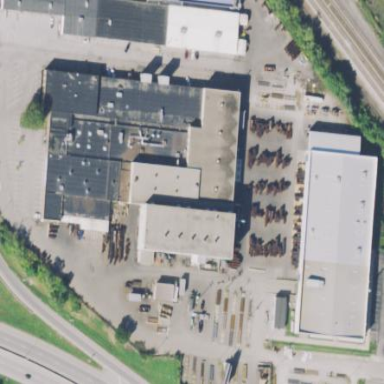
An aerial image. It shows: Industrial area with factory.